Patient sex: M
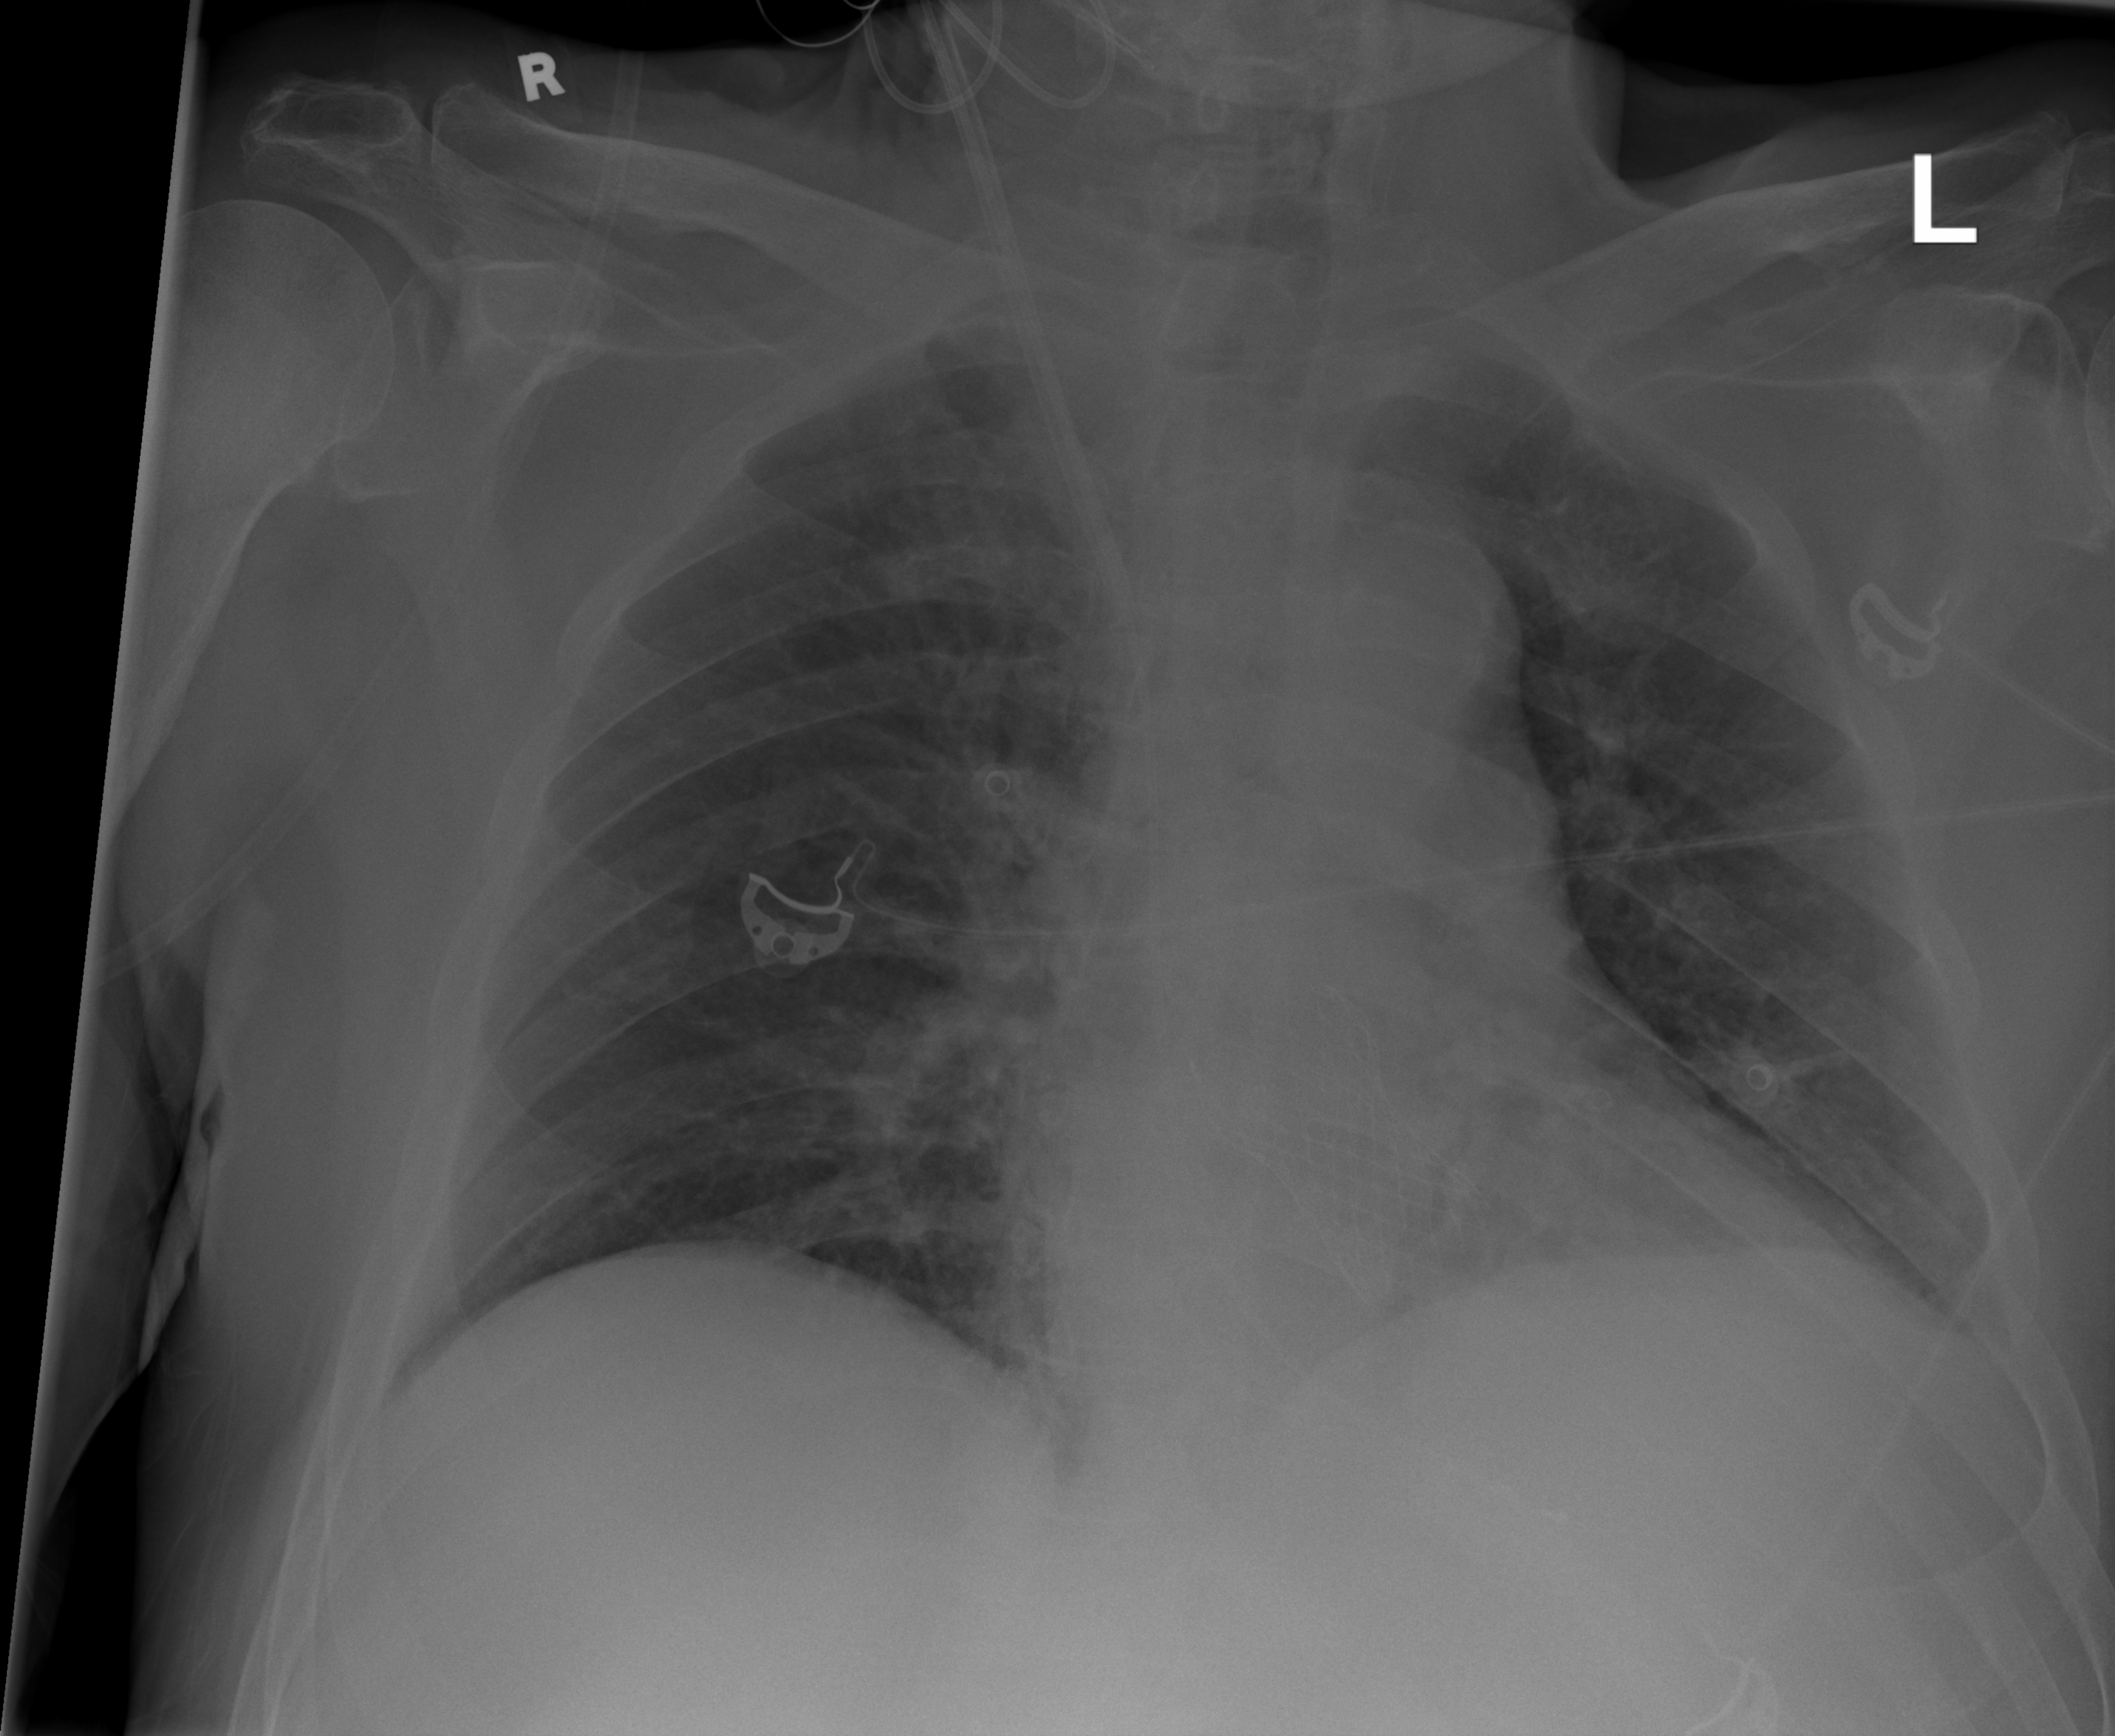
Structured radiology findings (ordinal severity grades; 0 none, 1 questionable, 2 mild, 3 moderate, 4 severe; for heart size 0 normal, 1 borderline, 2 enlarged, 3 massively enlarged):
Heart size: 0
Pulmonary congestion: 2
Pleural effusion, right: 0
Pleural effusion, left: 1
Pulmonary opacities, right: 0
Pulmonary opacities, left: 0
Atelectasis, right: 0
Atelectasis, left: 0